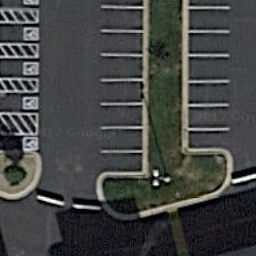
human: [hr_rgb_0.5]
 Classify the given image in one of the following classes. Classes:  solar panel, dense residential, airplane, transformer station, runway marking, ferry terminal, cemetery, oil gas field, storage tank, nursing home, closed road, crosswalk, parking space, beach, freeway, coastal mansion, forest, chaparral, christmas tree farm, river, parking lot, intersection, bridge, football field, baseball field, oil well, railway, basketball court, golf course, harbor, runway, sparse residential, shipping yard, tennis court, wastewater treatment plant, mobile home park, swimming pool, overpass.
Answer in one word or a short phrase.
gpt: parking space